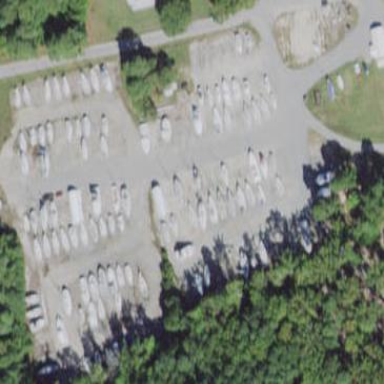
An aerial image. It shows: Boatyard located near waterway.